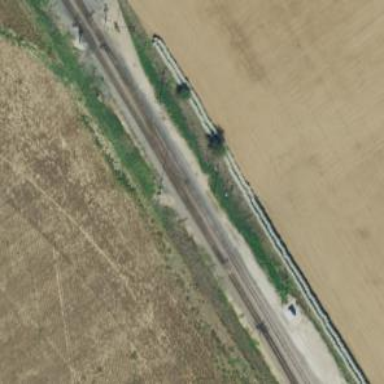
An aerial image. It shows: Railway siding with rails.